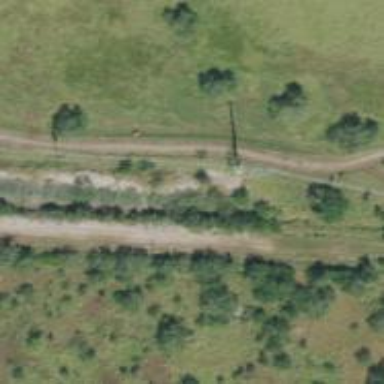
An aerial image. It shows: Power pole.